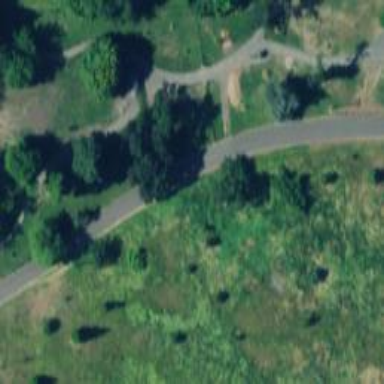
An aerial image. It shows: Cycleway.